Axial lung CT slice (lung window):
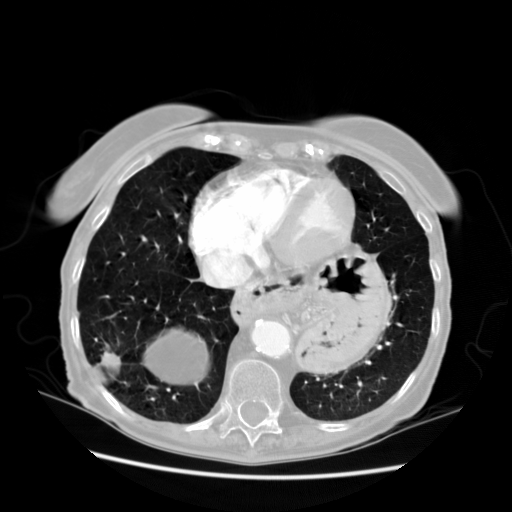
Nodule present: no